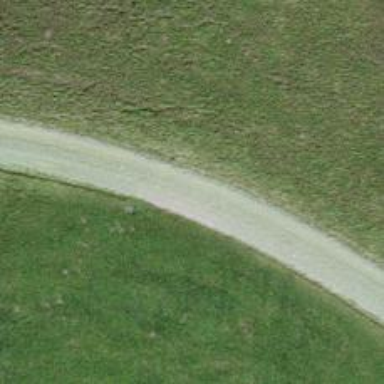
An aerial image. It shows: Gravel track.